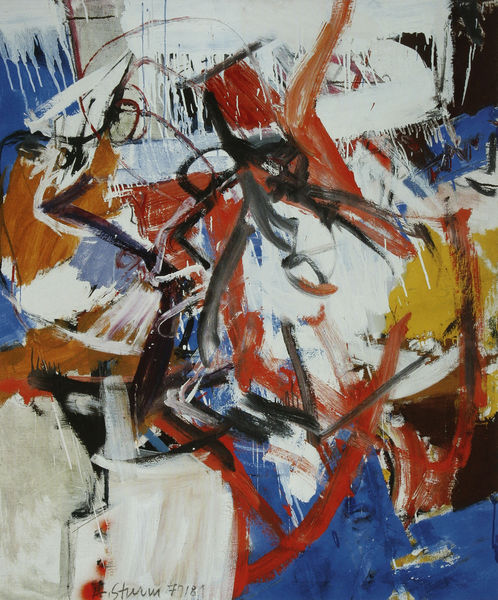
Künstler: Helmut Sturm
Institution: Im Besitz des Künstlers
Schlagwörter: blau, kampf, gelb, kubismus, bewegung, orange, schwarz, weiss, ölbild, rot, signatur, chaos, schwung, abstrakt, farben, formen, linien, spur, sturm, striche, abstraktion, pinselduktus, wut, tropfen, tänzer, schnelligkeit, rhythmus, de kooning, £tropfen